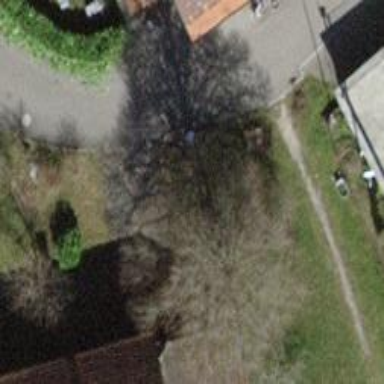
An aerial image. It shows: Urban area featuring tree as natural element.